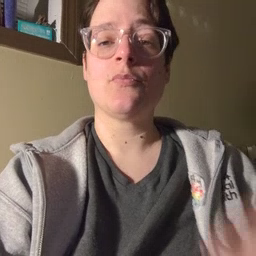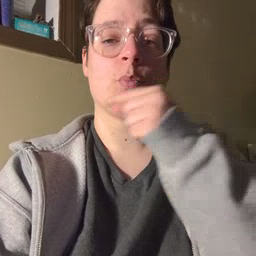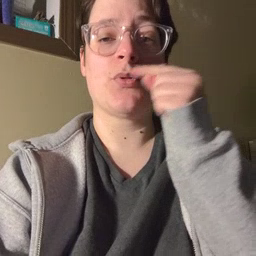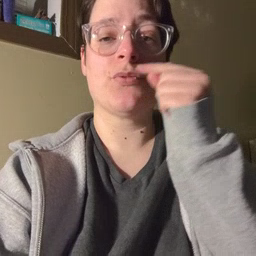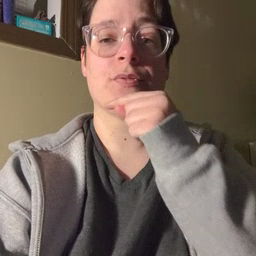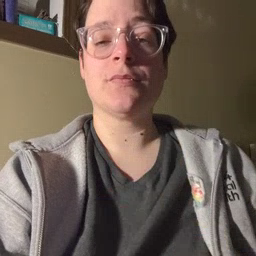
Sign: toothbrush